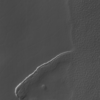
Label: not_dusty